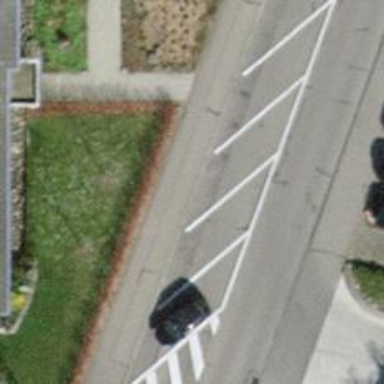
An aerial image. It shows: Asphalt sidewalk.